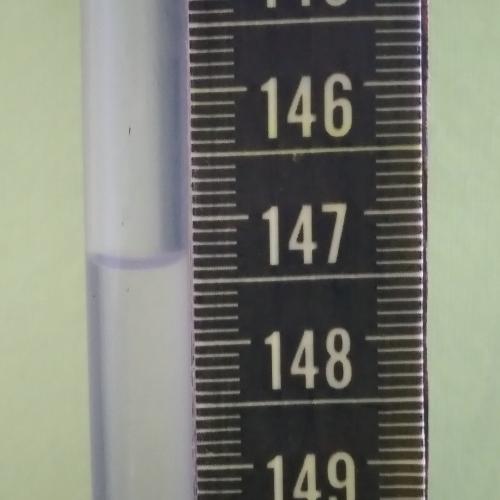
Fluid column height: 147.3 cm